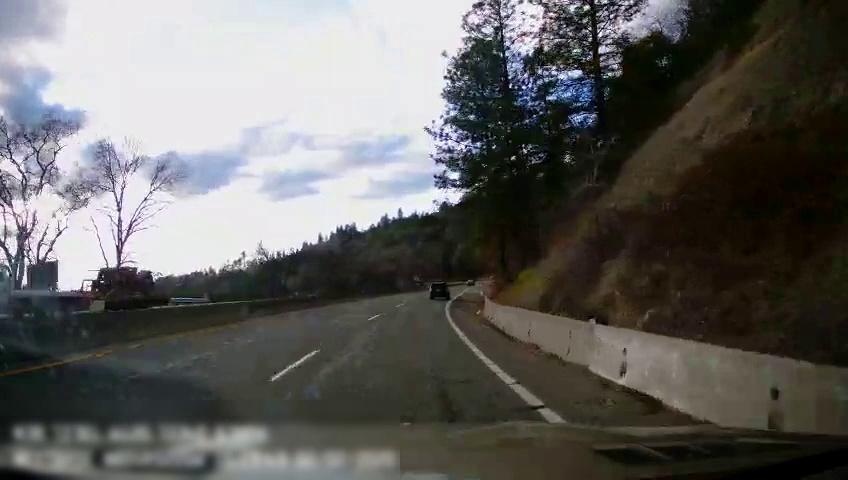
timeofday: Day
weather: Cloudy
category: Drivable Space
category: Vehicles | SUV
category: Vehicles | Car
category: Vehicles | Truck
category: Lanes | Alternate Lane
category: Lanes | Current Lane
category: Lanes | Alternate Lane
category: Lanes | Current Lane